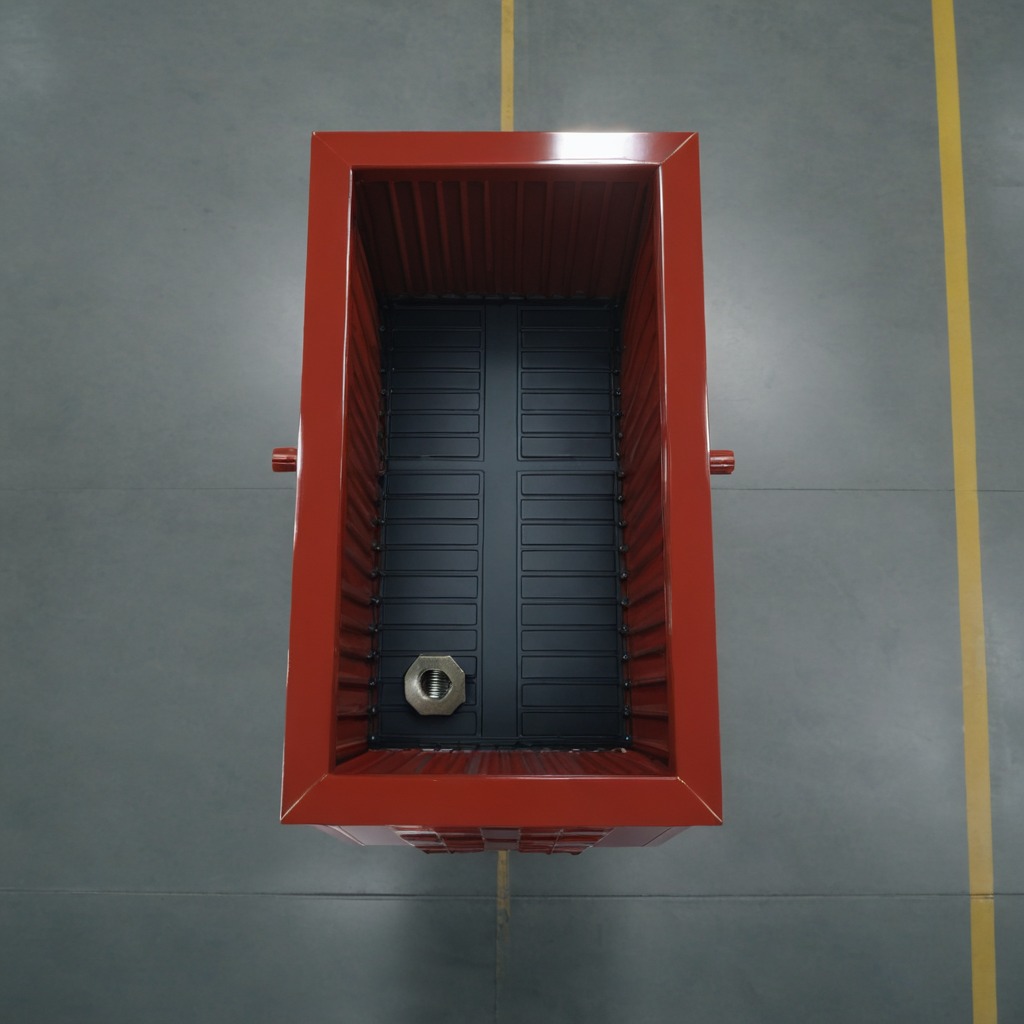
A metal nut is lying on the toolbox surface.